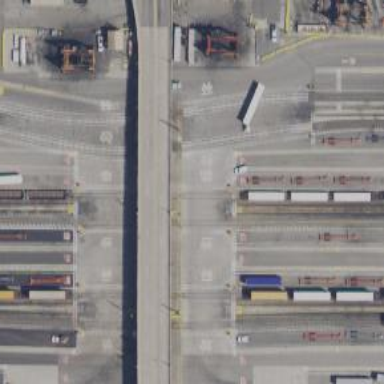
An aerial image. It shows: Railway level crossing.